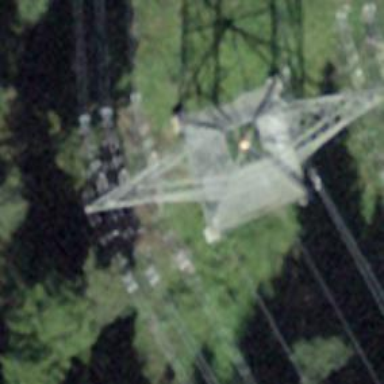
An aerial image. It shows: Towering power structure.